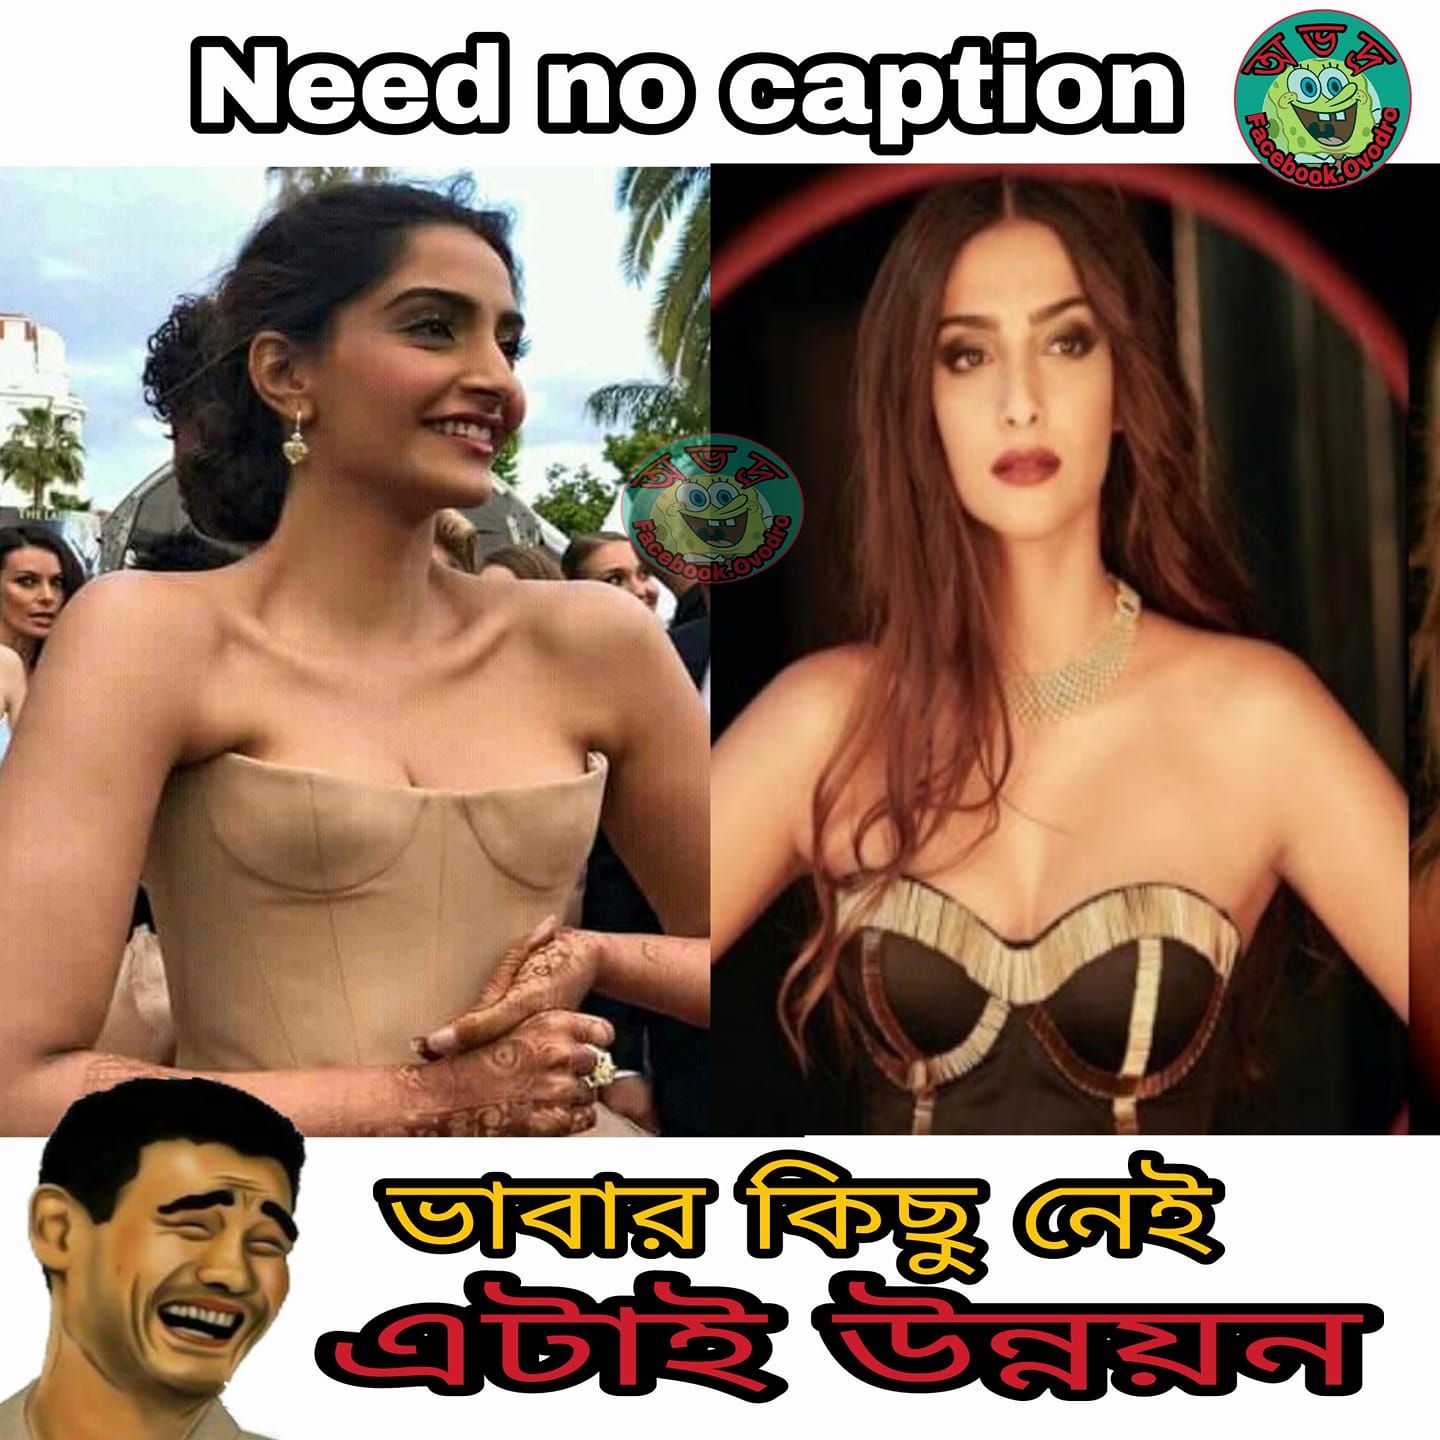
Caption: Need no caption  ভাবার কিছু নেই  এটাই উন্নয়ন
Label: hate